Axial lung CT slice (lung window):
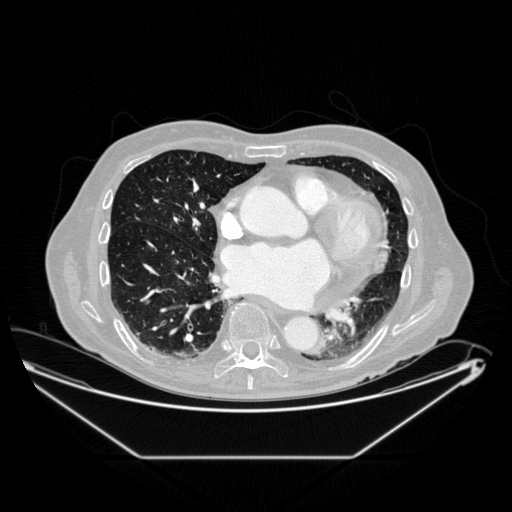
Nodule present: no